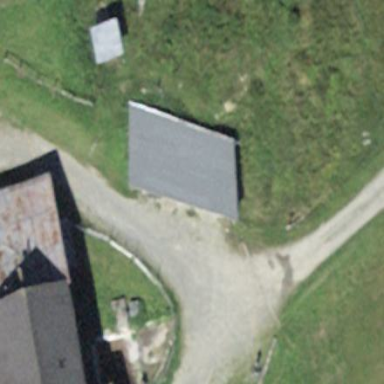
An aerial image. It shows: Shed building.